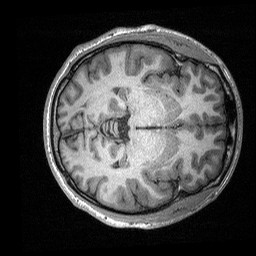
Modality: T1w
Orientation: axial
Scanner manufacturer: siemens
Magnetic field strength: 3 T
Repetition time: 2.3 s
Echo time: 0.00226 s